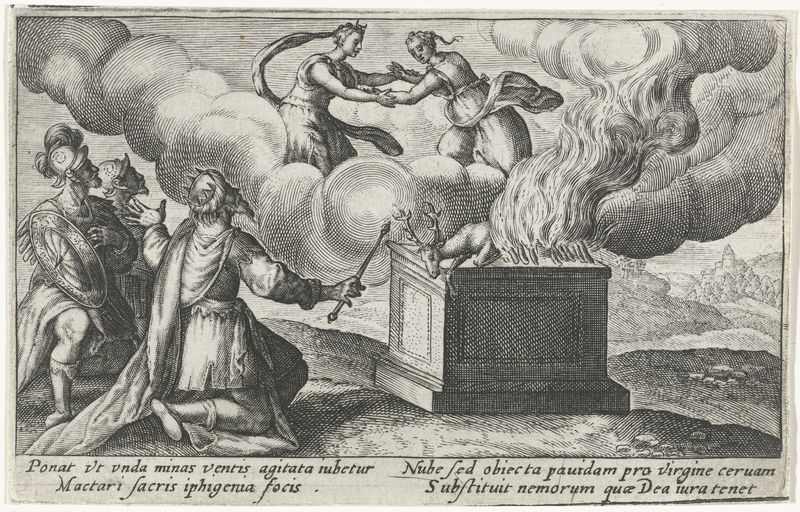
Titel: Het offer van Iphigenia
Künstler: Crispijn van de (I) Passe
Standort: Amsterdam
Institution: Rijksmuseum
Schlagwörter: landschaft, rauch, händler, holzschnitt, könig, stich, ritter, hirsch, kupferstich, latein, ofergabe